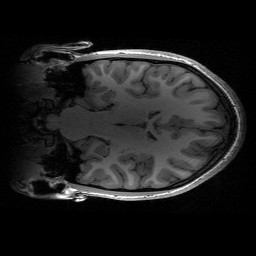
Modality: T1w
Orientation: coronal
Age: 16
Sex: female
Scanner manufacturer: siemens
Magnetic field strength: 3 T
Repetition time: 2.53 s
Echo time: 0.00297 s